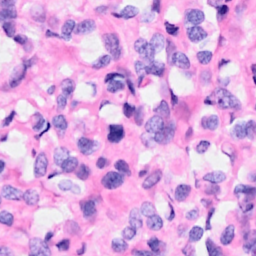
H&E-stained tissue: Breast